Question: I don't remember where I installed this extension but it's pretty annoying me because it shows the reputation instead of concentrating in my inbox and recent activity.
Anyway I looked around trying to get rid of it and couldn't find it in the extensions, does anyone knows where it can be found and uninstalled?
Here's the extension, it's embedded on VS top title-bar.

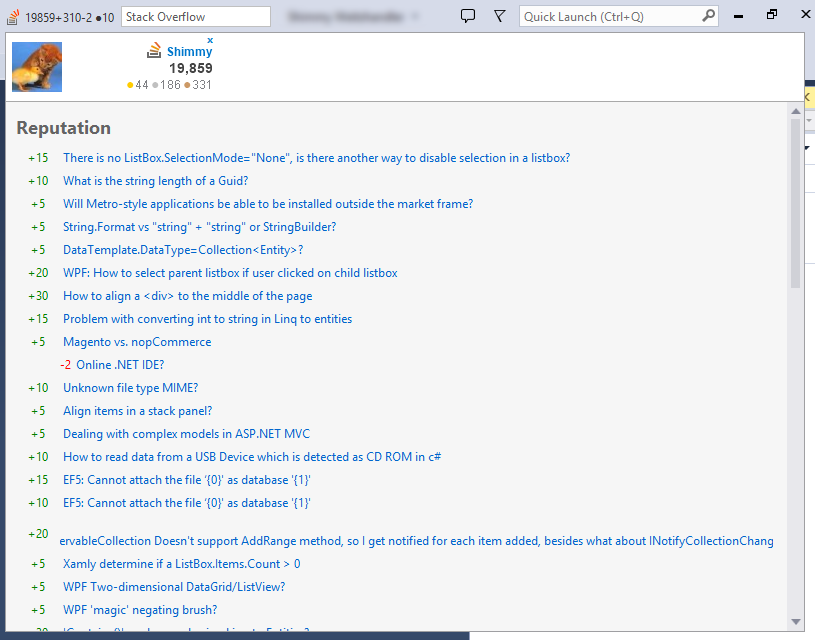
Answer: This is a functionnality added by the VSCommand extension.
You can remove it from context menu on Visual Studio titlebar: